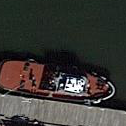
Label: Towing_vessel